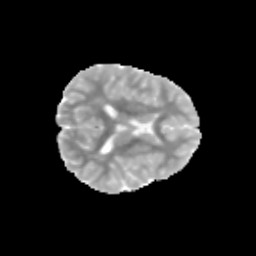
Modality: MD
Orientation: axial
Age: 9
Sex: female
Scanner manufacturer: siemens
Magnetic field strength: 3 T
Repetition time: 3.8 s
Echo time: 0.07 s